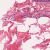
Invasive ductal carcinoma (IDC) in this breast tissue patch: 0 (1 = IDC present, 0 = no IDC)